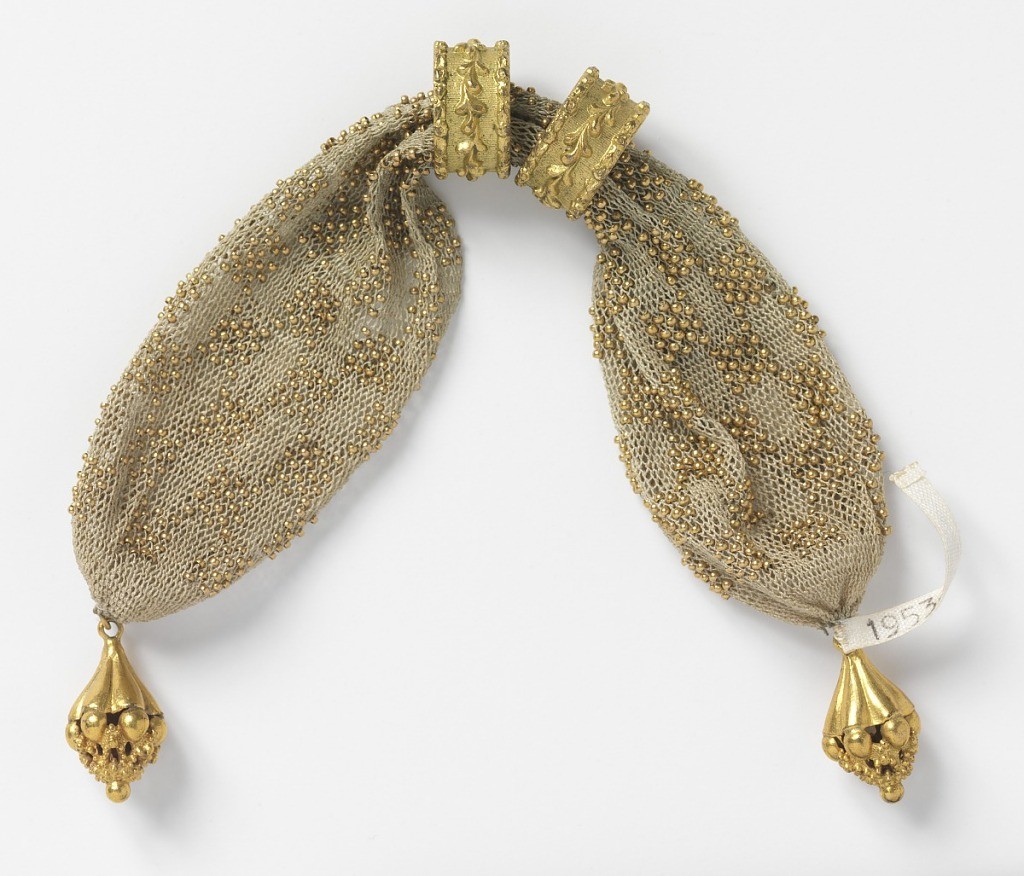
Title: Miser's purse
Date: early 19th century
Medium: silk, metal Technique: crocheted
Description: Crocheted white silk ornamented with gold beads in all-over checkerboard pattern.  Two gold rings with foliate decoration control side opening; fancy gold drops at each end.